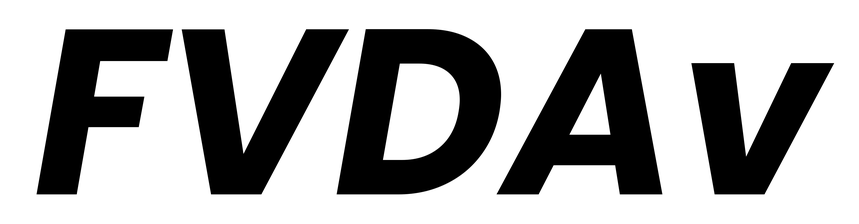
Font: Poppins-BoldItalic